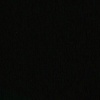
Label: space